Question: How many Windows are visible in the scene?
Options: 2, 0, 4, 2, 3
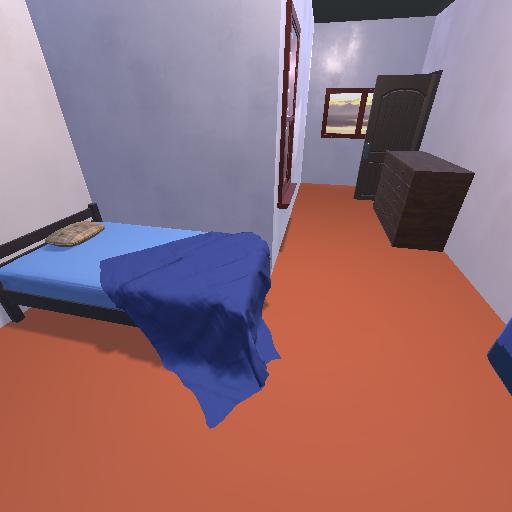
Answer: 2